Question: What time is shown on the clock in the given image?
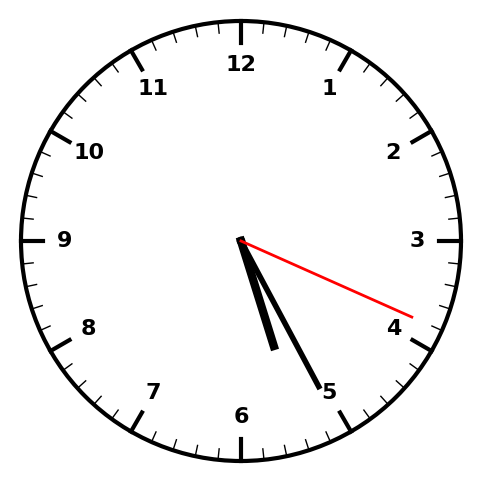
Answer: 05:25:19